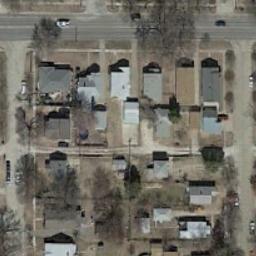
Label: medium_residential